Interaction volume radius: 5 \u00c5
Interaction volume height: 20 \u00c5
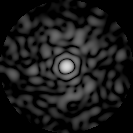
Disorder parameter: 0.8357